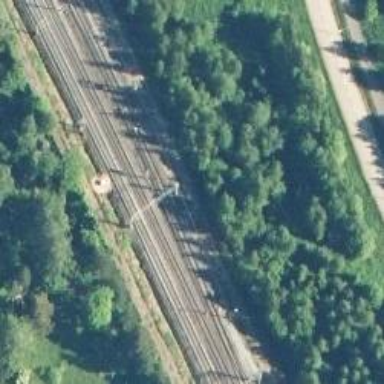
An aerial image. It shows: Continuous rail railway with electrified contact line.